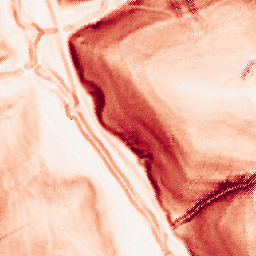
Category: morphological
Decomposition family: morphological_gradient
Decomposition parameters: size: 3
shape: disk
Upsampling method: regularized
Upsampling parameters: scale: 4
lambda_reg: 0.1
Upsampling scale: 4